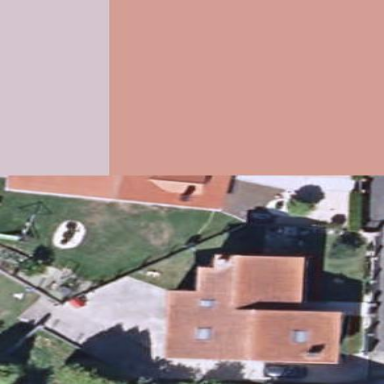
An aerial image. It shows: Simple house.